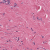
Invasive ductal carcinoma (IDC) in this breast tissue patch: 0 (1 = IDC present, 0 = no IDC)